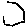
Label: hexagon